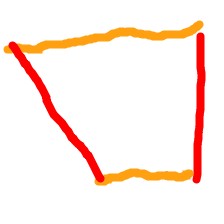
Shape: trapezoid